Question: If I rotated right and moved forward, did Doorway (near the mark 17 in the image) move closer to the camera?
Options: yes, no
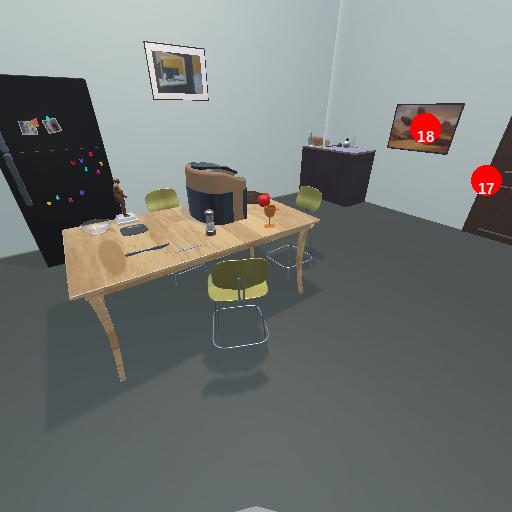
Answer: yes